Field crop: tomato
Growth stage: 1
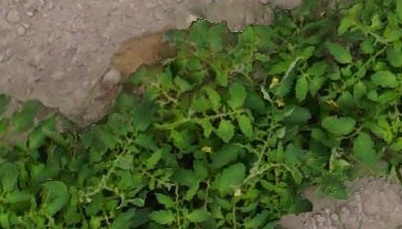
Species: tomato